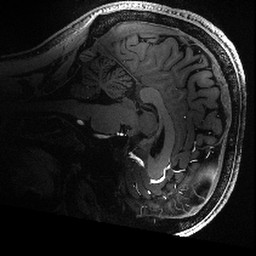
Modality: T1w
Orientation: sagittal
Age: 25
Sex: male
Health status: healthy
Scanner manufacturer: siemens
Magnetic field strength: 9.4 T
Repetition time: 3.8 s
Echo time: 0.0025 s